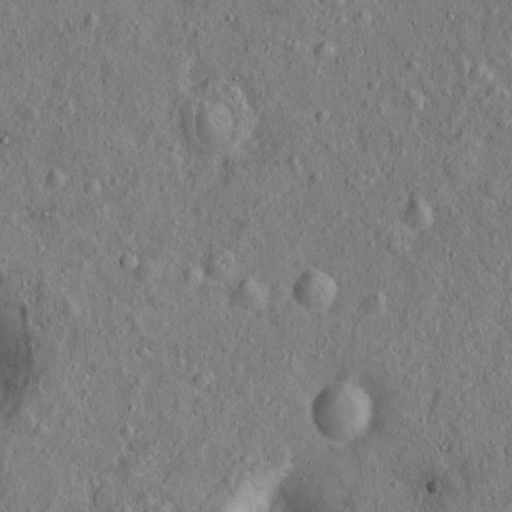
Classes present: Background, Cone